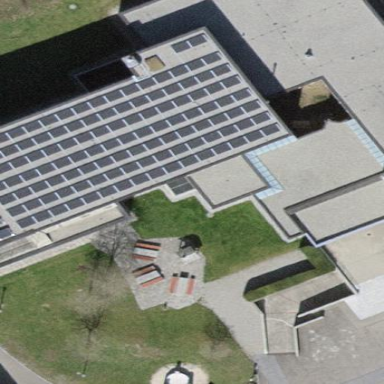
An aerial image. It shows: Solar-powered generator using photovoltaic technology. This small installation generates electricity through solar photovoltaic panels.